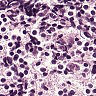
Metastatic tissue present: no